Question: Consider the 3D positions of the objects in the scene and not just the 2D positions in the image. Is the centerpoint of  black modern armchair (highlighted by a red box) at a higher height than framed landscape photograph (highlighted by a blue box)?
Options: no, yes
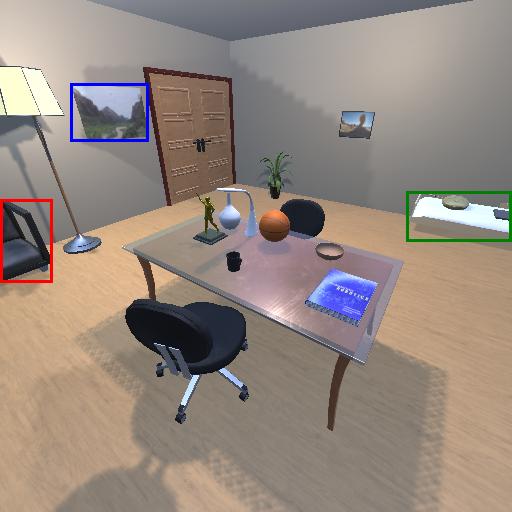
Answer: no